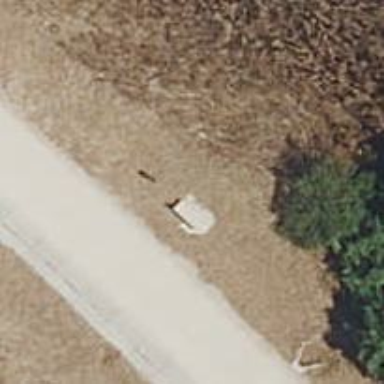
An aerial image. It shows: Concrete bench.